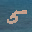
Label: 5